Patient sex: F
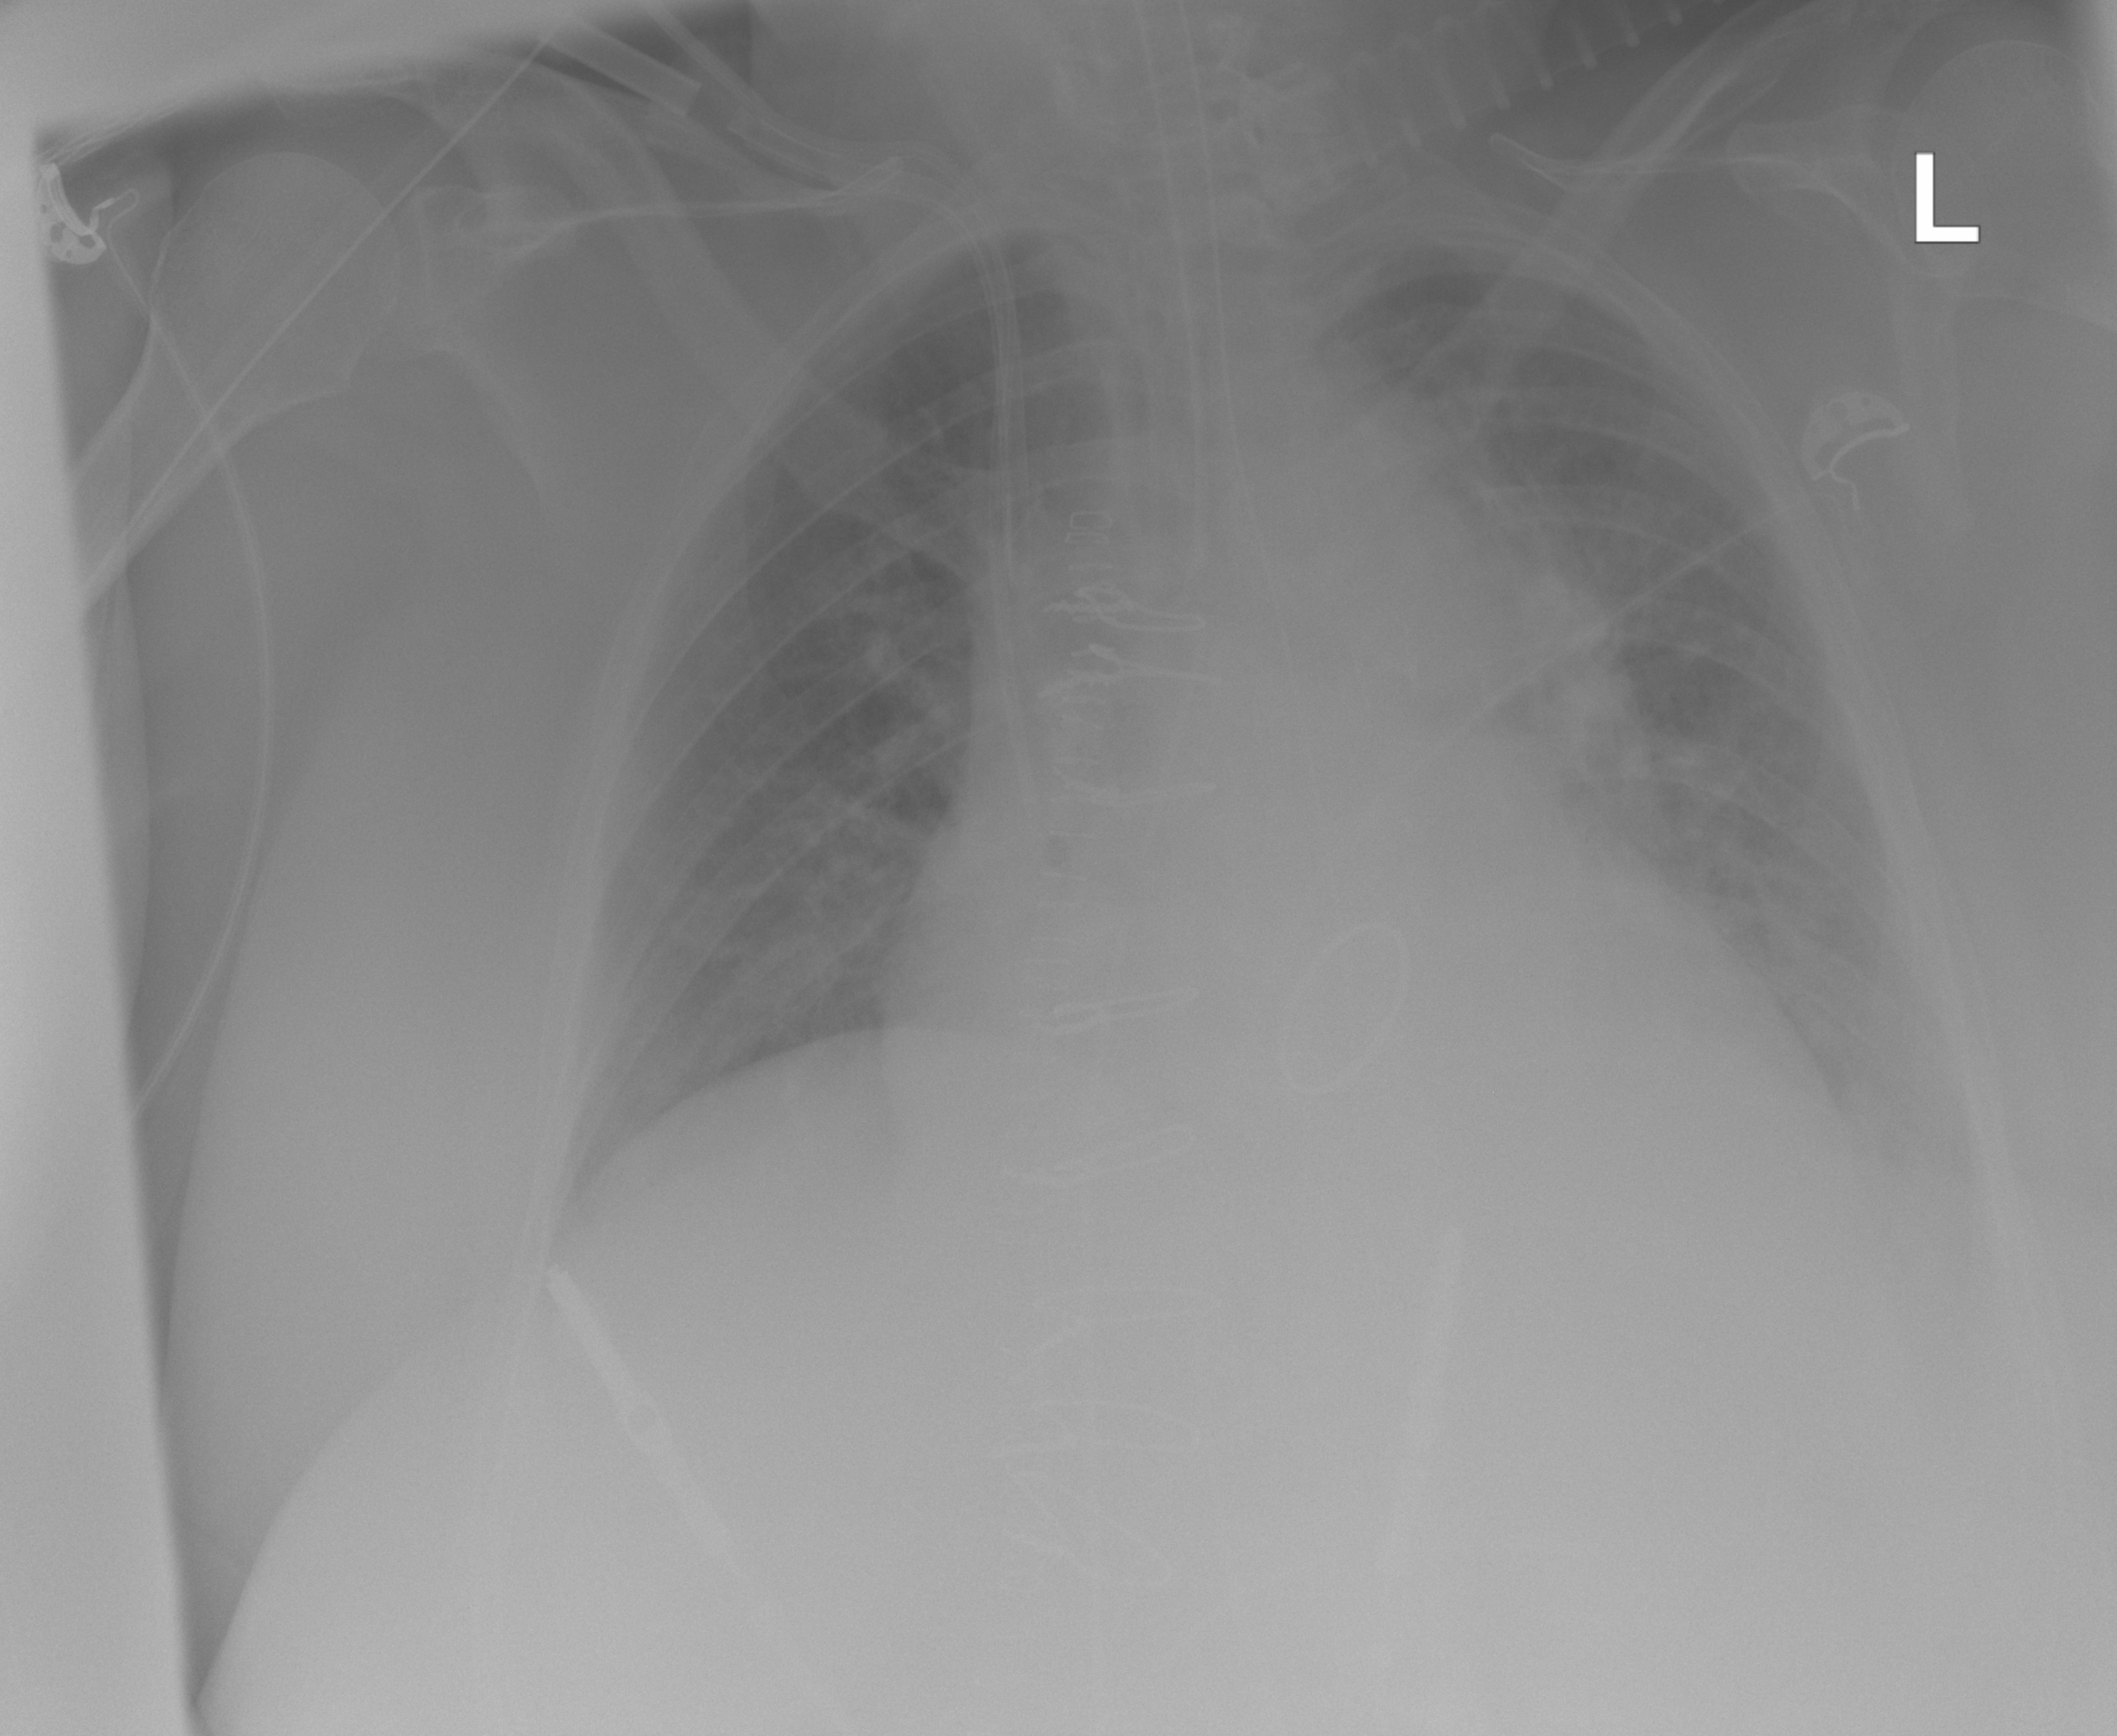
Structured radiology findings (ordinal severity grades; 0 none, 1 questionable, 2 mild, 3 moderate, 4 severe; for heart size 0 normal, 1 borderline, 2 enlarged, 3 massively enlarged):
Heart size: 1
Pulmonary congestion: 0
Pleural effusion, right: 0
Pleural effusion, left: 2
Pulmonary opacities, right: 0
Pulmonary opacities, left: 2
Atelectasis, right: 0
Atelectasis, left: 0